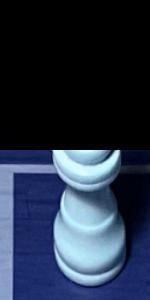
Label: King_White